Question: I am using CGRidVeiw to list my records from database,
In each records I have an edit and delete button.Everthing is working fn9 other than the delete operation,actually its is showing an error after clicking the delete icon,but its still working.Below is the snap of what it actually look like,

After hitting refresh its not showing the record.
I have my view and contoller as below.
//contoller
'''
public function actionDeleteEmployer() {
$model = new AdminDeleteEmployer();
if (isset($_GET['id'])) {
$id = $_GET['id'];
}
$query = "DELETE FROM user,jobs USING user INNER JOIN jobs ON jobs.user_id = user.id WHERE user.id =$id";
Yii::app()->db->createCommand($query)->queryAll();
$this->redirect('admin/site/ManageEmployers');
}
'''
///view
# Manage Employers
'''
<div class="form">
<?php
$this->widget('zii.widgets.grid.CGridView', array(
'dataProvider' => $model->search(),
'ajaxUpdate'=>false,
// 'filter' => $model,
'columns' => array(
array(
'name' => ' Employer ID',
'type' => 'raw',
'value' => 'CHtml::encode($data->id)',
'htmlOptions' => array('style' => 'width:90px;', 'class' => 'zzz'),
// 'filter'=>'false' /* for hiding filter boxes */
),
array(
'name' => 'Created On',
'type' => 'raw',
'value' => 'CHtml::encode( date("m-d-Y",strtotime($data->created)))',
'htmlOptions' => array('style' => 'width:90px;', 'class' => 'zzz'),
// 'filter'=>'false' /* for hiding filter boxes */
),
array(
'name' => 'Account Name',
'type' => 'raw',
'value' => 'CHtml::encode($data->name)',
'htmlOptions' => array('style' => 'width:90px;', 'class' => 'zzz'),
// 'filter'=>'false' /* for hiding filter boxes */
),
array(
'name' => 'Email',
'type' => 'raw',
'value' => 'CHtml::encode($data->email)',
'htmlOptions' => array('style' => 'width:90px;', 'class' => 'zzz'),
// 'filter'=>'false' /* for hiding filter boxes */
),
array(
'name' => 'Last Active On',
'type' => 'raw',
'value' => 'CHtml::encode( date("m-d-Y",strtotime($data->modified)))',
'htmlOptions' => array('style' => 'width:90px;', 'class' => 'zzz'),
// 'filter'=>'false' /* for hiding filter boxes */
),
array(
'class' => 'CButtonColumn',
'deleteConfirmation' => 'Are you sure you want to delte this item?',
'template' => '{view}{delete}',
'buttons' => array(
'view' => array('label' => 'view',
'url' => 'Yii::app()->controller->createUrl("ViewEmployerActivity",array("id"=>$data["id"]))'),
'delete' => array('label' => 'delete',
'url' => 'Yii::app()->controller->createUrl("DeleteEmployer",array("id"=>$data["id"]))'),
)
)
),
));
?>
</tbody>
</table>
'''
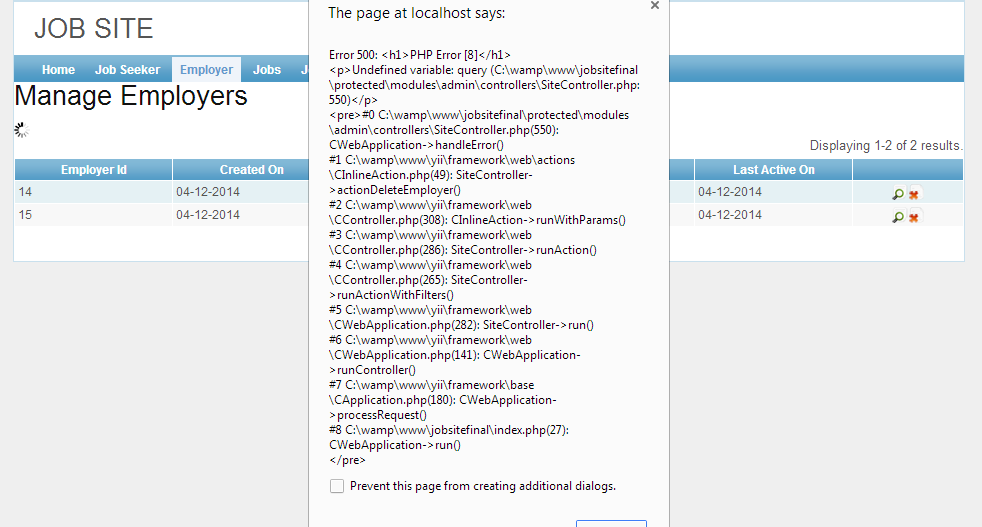
Answer: redirect to admin action
'''
Yii::app()->db->createCommand($query)->execute();
$this->redirect(array('admin'))
'''